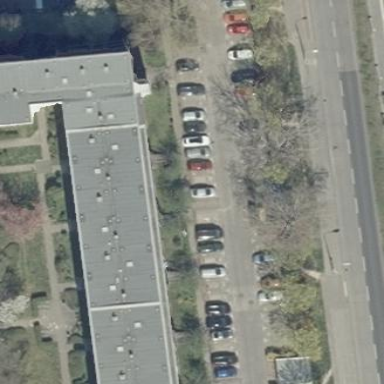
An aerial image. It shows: Flat-roofed apartment building.